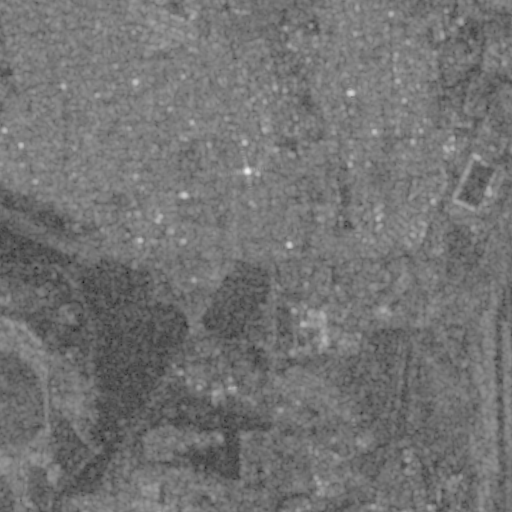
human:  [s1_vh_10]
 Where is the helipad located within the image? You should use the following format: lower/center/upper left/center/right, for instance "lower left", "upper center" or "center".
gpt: The helipad is located in the center of the image.
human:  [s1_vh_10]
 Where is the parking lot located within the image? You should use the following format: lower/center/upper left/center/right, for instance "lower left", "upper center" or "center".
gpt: The parking lot is located in the upper right of the image.
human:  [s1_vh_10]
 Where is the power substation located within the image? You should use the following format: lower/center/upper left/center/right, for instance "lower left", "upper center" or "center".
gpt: The power substation is located in the upper right of the image.
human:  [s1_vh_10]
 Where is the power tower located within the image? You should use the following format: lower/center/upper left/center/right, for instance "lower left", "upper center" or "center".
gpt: The power tower is located in the upper right of the image.
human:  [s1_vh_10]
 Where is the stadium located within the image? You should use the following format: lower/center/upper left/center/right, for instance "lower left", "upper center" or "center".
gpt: The stadium is located in the center right of the image.
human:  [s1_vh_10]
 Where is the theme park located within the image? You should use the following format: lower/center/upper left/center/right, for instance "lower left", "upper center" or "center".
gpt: The theme park is located in the center of the image.
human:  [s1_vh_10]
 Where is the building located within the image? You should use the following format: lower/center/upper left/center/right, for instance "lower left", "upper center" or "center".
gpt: There is no building in the image.

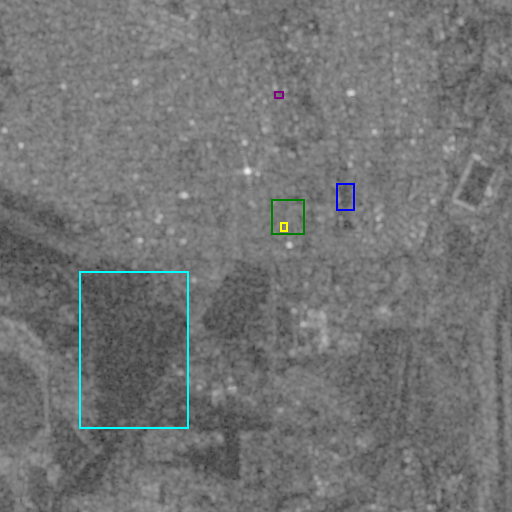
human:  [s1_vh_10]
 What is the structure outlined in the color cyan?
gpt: The structure outlined in cyan is a crop field.
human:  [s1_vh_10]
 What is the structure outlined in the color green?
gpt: The structure outlined in green is a park.
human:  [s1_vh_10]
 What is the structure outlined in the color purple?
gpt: The structure outlined in purple is a parking lot.
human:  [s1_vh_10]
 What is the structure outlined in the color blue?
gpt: The structure outlined in blue is a stadium.
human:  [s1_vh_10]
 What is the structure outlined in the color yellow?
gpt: The structure outlined in yellow is a theme park.
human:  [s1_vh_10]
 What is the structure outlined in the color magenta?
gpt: There is no magenta outline.